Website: walmart
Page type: address-validator
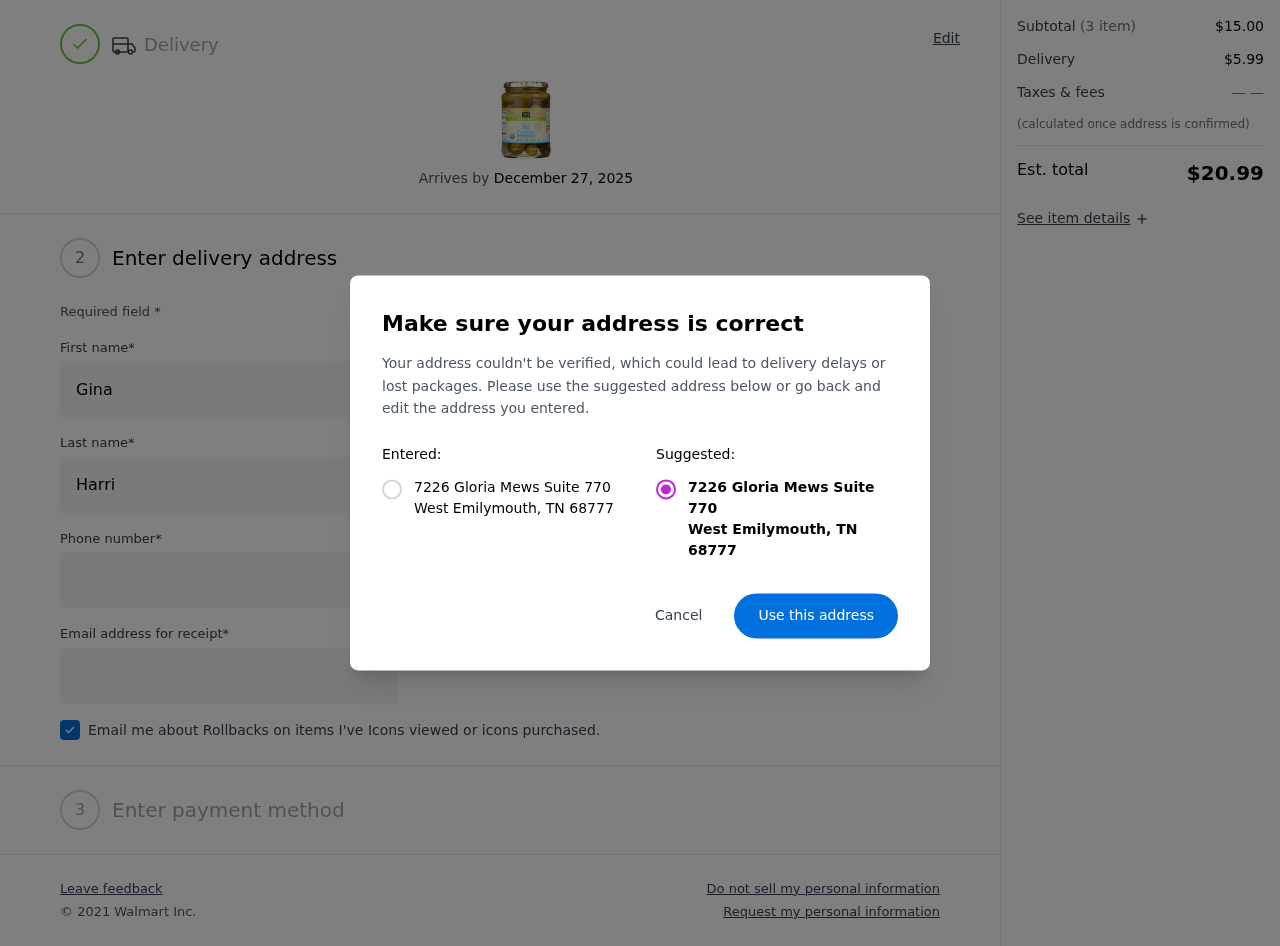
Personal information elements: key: PII_CITY
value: West Emilymouth
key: PII_POSTCODE
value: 68777
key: PII_STATE_ABBR
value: TN
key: PII_STREET
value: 7226 Gloria Mews Suite 770
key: PII_FIRSTNAME
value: Gina
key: PII_LASTNAME
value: Harrison
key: PII_STREET2
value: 6704 Aguilar Square Apt. 953
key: PII_PHONE
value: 3165488078
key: PII_EMAIL
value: gina.harrison@yahoo.com
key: PII_POSTCODE_FULL
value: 68777
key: PII_POSTCODE_NUMERIC
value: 68777
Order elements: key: ORDER_DELIVERY_DATE
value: December 27, 2025
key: ORDER_SUBTOTAL
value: $15.00
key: ORDER_SHIPPING_COST
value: $5.99
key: ORDER_TOTAL
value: $20.99